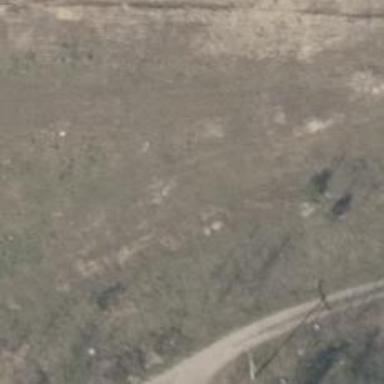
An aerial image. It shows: Abandoned railway.